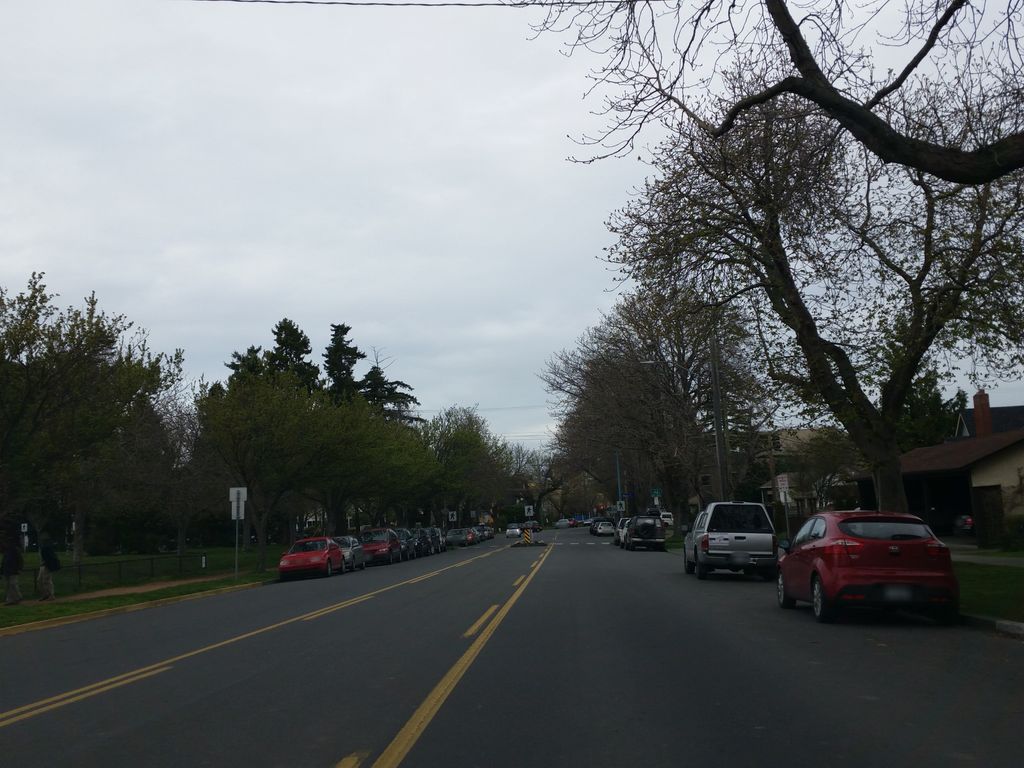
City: victoria